Question: I'd like to calculate an 3D object out of the 3 views. The principle is shown in following figure.
Each view is stored in a 2 dimensional matrix with binary values representing the object. The 3D object should be stored in a 3 dimensional matrix also with binary values (True: this pixel is representing object mass, False: this pixel is white space).
How can I realize this with simply numpy matrix operations?
The three views 'a,b and c' can for example look like '[[0,0,0,0],[0,1,1,0],[0,1,1,0],[0,0,0,0]]'.
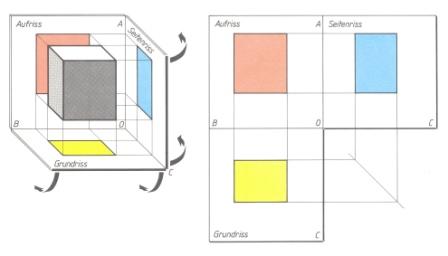
Answer: If your views are 'a, b, c' then:
'''
result = a[None, :, :] & b[:, None, :] & c[:, :, None]
'''
Shuffle round the axes to suit the input
'a', 'b' and 'c' are assumed to be of the form:
'''
np.array([[0,0,0,0],[0,1,1,0],[0,1,1,0],[0,0,0,0]], dtype=np.bool)
'''